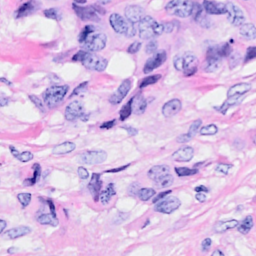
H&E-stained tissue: Breast